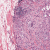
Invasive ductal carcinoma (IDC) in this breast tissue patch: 1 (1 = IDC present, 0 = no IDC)